Question: I'm having a brain freeze moment today. I must've done this many times but just can't work it out:
All i'm doing is running the following, but it's not saying releasestable is right.
'''
Error 55 The type or namespace name 'releasestable' could not be found (are you missing a using directive or an assembly reference?) C:\Users\tomb\Documents\Visual Studio 2010\Projects\Findnzbs\Findnzbs\latestreleases.aspx.cs 16 11 Findnzbs
'''
Heres the code:
'''
releasestable webUserControl = (releasestable)Page.LoadControl("~/controls/releasestable.ascx");
webUserControl.listWhere = "myWhere";
phReleases.Controls.Add(webUserControl);
'''

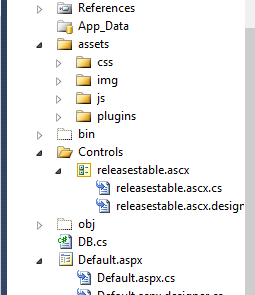
Answer: because you need to add it on the top of your code
like
'''
using System.Collections;
using System.Data;
using Findnzbs.Controls;
'''